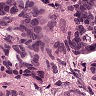
Metastatic tissue present: yes